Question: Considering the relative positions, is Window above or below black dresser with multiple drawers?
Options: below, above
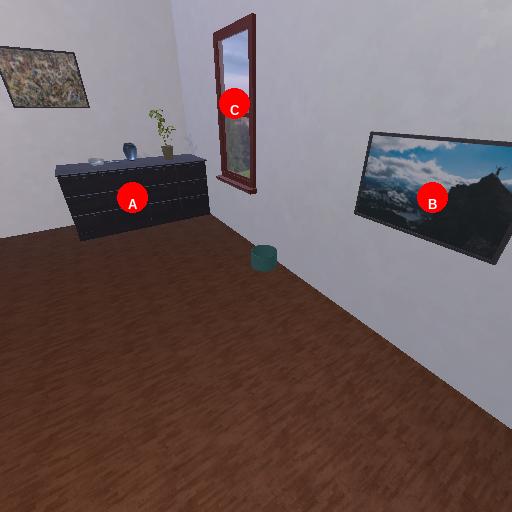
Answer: below